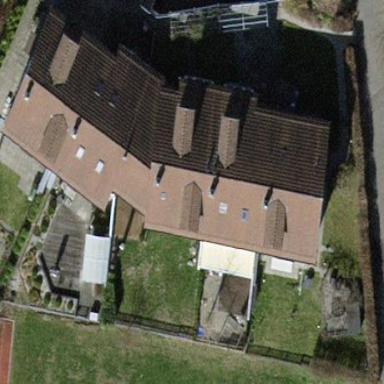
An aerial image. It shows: Terrace-style building with gabled roof.